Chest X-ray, PA view. Patient: 58 years old, sex M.
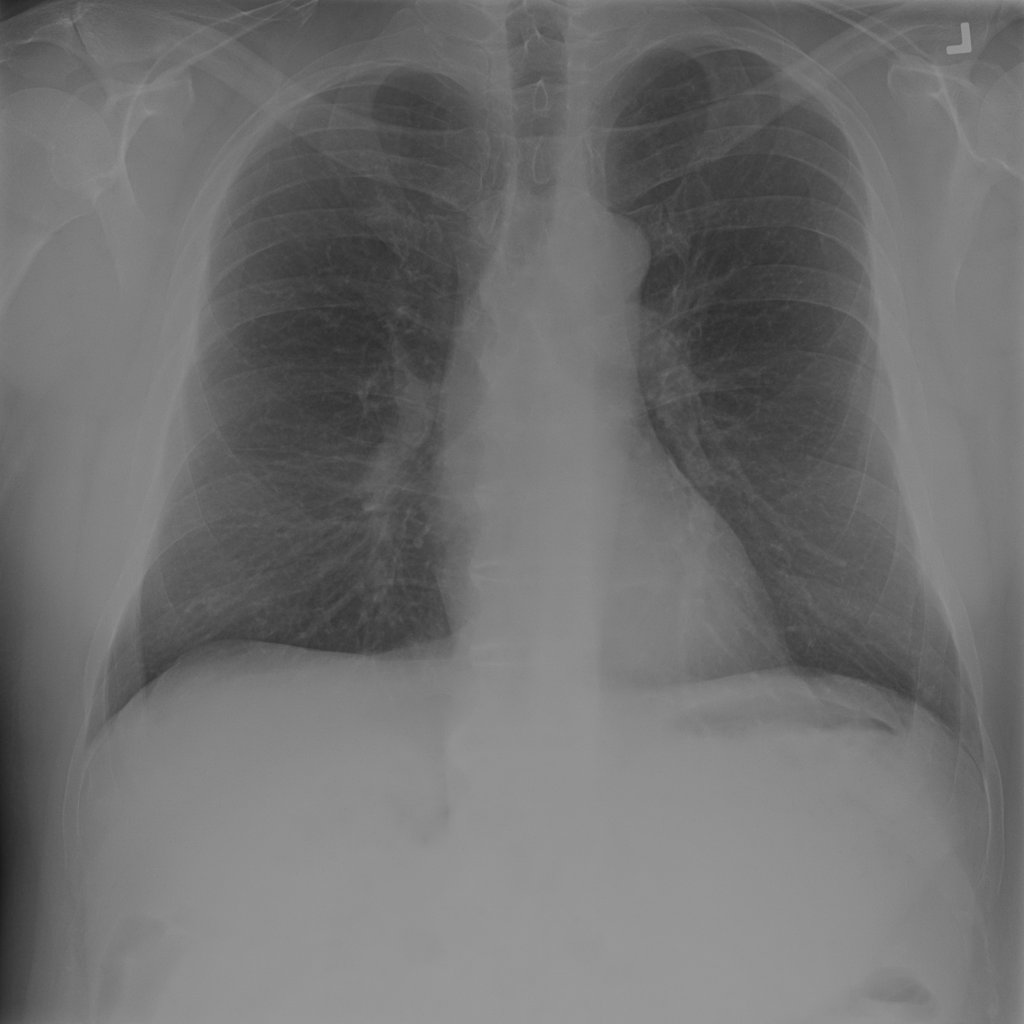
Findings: No Finding